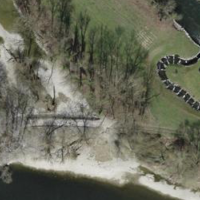
EUNIS habitat code: 41
Species observed at this site:
Brassica napus